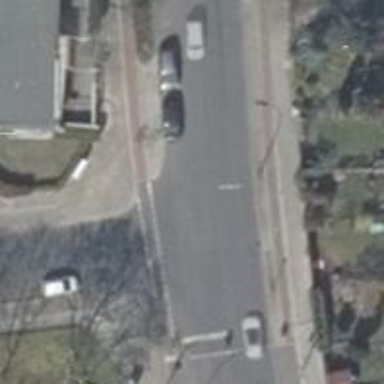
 featuring sidewalks on both sides and cycle track alongside."